Question: I have a main thread that makes some other threads in two nested for.
'''
private void mainthread()
{
List<Thread> ts= new List<Thread>();
for (int w=0; w<7; w+=2)
for (int h = 0; h < 5; h+=3)
{
Thread t = new Thread(delegate() { otherthreads(w, h); });
ts.Add(t);
t.Start();
}
for (int i = 0; i < ts.Count; i++)
ts[i].Join();
}
private void otherthreads(int w, int h)
{
listBox1.Invoke(new singleparam(addtolistbox), new object[] { "w:" + w.ToString() + ",h:" + h.ToString() });
}
'''
Each thread adds it's input arguments to a Listbox. I am confused why the input arguments of some threads are not in the for bounds?

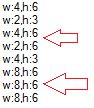
Answer: Your loop is running correctly, but what is happening is this: the delegate knows that it must pass 'w' and 'h' onto the 'otherthreads()' function, but those are not bound until it is actually invoked. In other words, prior to the delegate actually executing, it just knows it must use 'w' and 'h'. On your last iteration, you are asking for the delegate to execute, but before it can, 'w' and 'h' increment for the final time on the initiating thread, causing their values to be 8 and 6, respectively. The loops exit. Then, picomoments later, the delegate executes and NOW has the values of 'w' and 'h'... but the values are now 8 and 6.
You can avoid this by "snapshotting" 'w' and 'h' with local variables to the tightest scope around the delegate and assigning their values appropriately:
'''
for (int h = 0; h < 5; h+=3)
{
int h2=h;
int w2=w;
Thread t = new Thread(delegate() { otherthreads(w2, h2); });
ts.Add(t);
t.Start();
}
'''